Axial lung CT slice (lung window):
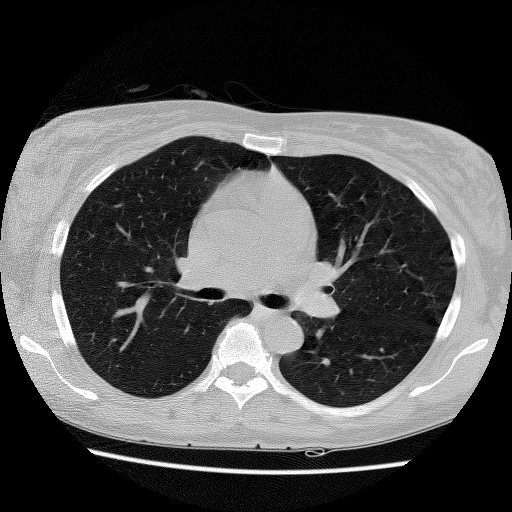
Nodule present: no